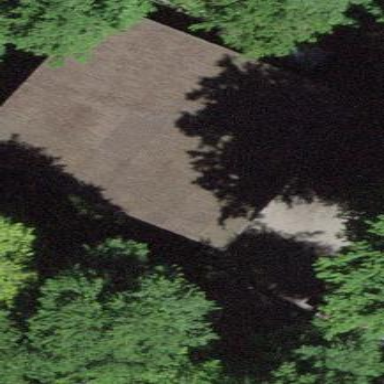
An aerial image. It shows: Rural barn.